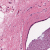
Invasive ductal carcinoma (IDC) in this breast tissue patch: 0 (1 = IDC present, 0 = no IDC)